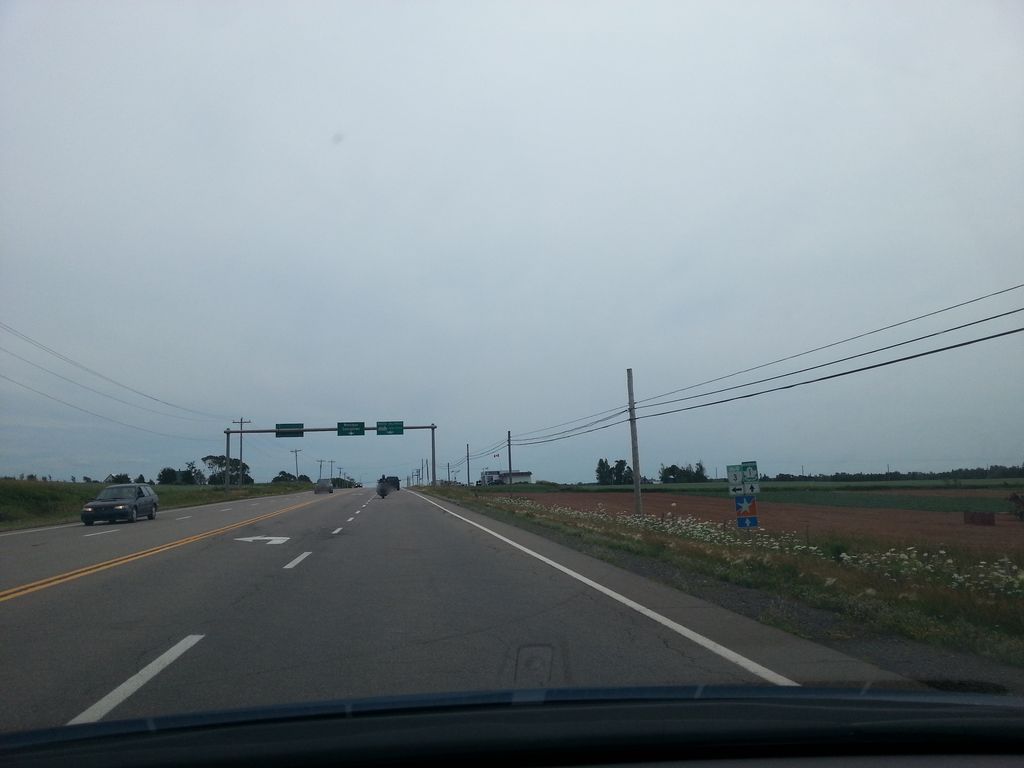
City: charlottetown